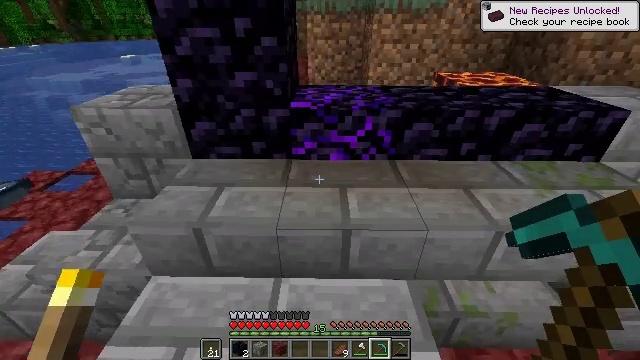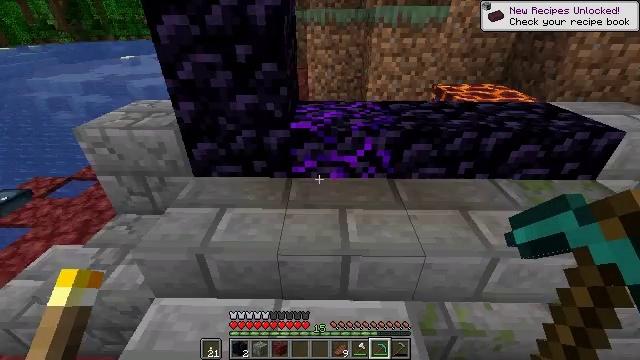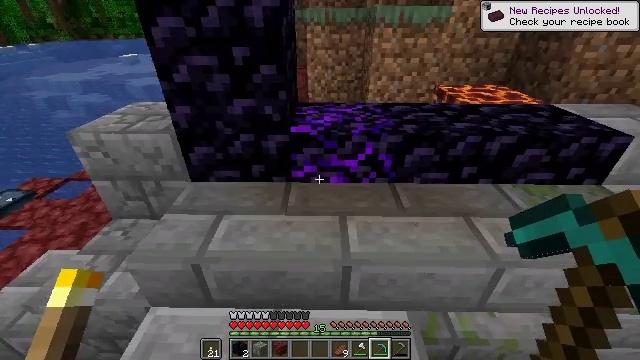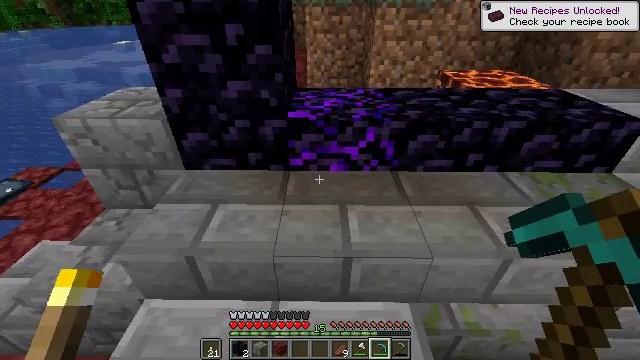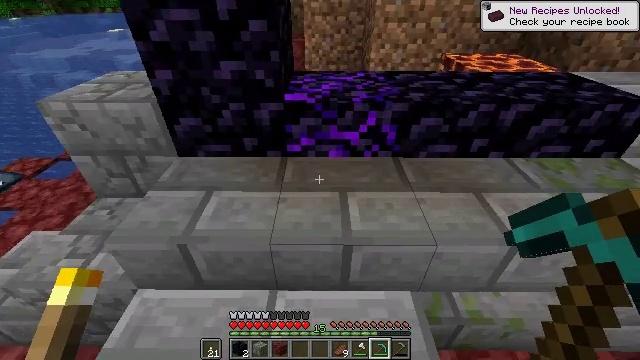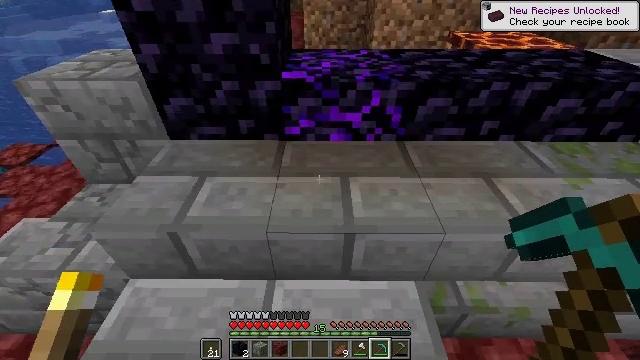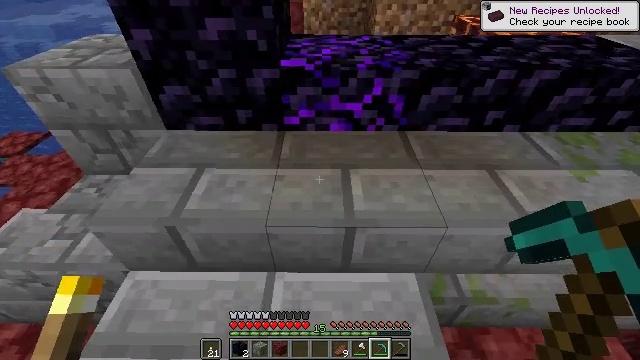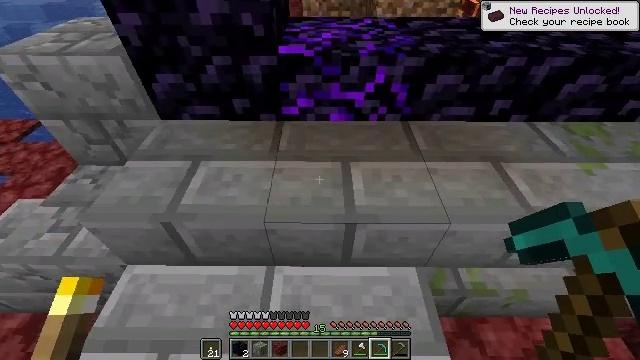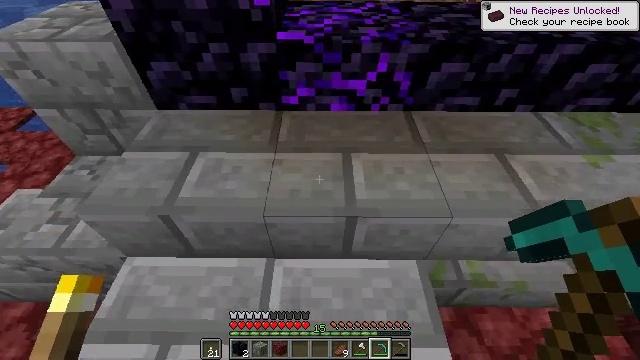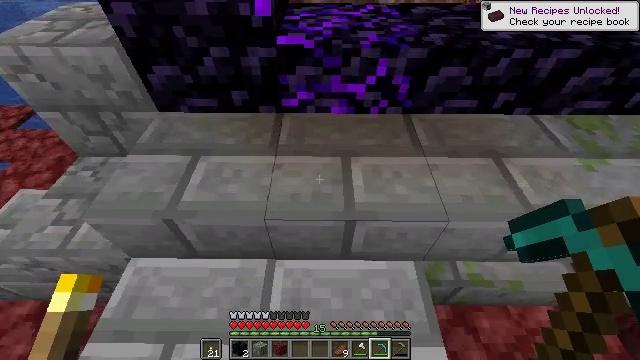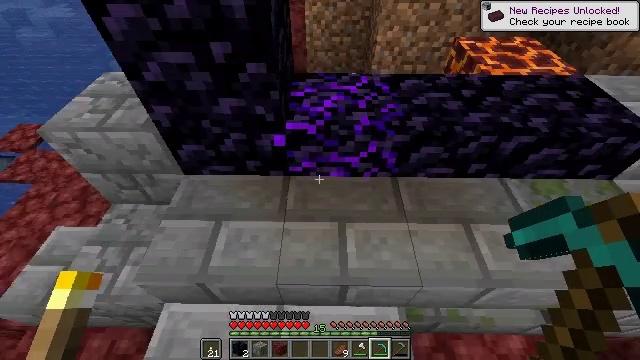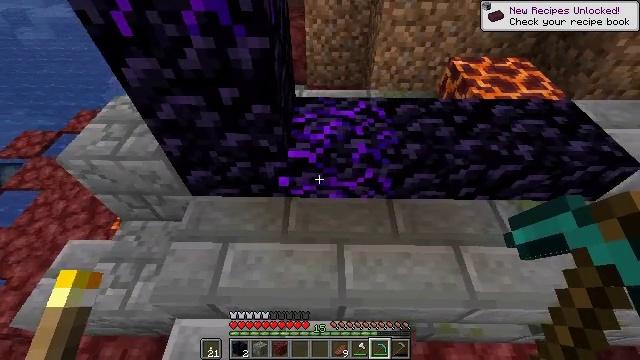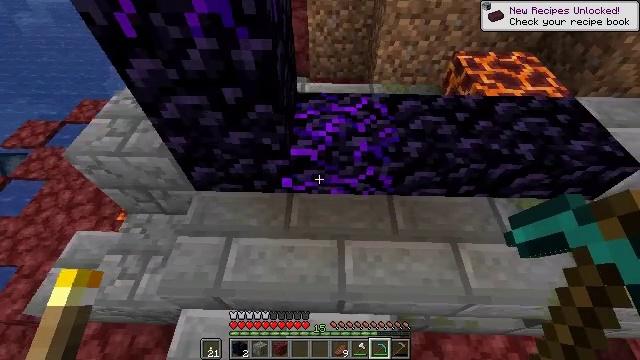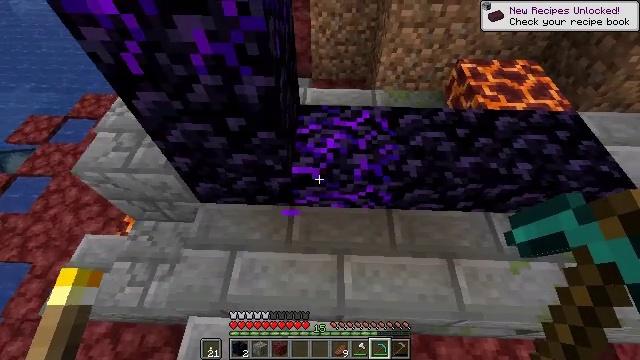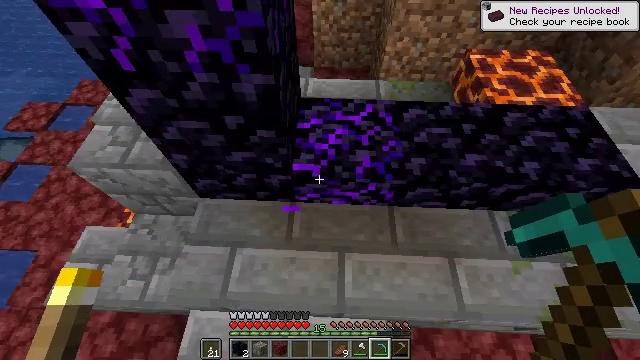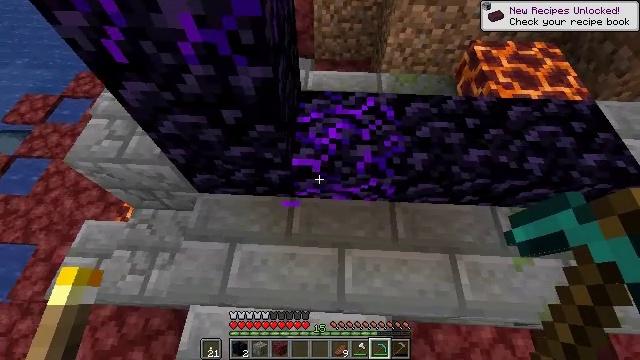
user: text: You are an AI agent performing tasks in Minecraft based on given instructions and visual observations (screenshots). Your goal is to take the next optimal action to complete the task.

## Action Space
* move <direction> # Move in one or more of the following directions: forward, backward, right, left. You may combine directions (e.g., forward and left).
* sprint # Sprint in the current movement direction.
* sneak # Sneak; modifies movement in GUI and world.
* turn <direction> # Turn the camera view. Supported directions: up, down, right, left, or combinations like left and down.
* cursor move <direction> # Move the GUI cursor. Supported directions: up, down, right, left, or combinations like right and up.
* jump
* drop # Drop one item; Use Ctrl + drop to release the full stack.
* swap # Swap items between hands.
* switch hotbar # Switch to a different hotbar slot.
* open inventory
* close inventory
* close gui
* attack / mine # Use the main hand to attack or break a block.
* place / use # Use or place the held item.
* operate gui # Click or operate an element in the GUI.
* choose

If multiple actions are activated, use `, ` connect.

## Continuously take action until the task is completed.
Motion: motion action
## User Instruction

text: Retrieve the rare crying obsidian block.
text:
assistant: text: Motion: move forward, jump
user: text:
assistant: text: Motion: move forward
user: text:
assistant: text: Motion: move forward, turn down
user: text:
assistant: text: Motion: turn down
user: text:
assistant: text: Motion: turn down
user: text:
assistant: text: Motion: turn down
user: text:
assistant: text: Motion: turn down
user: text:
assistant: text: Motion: turn down
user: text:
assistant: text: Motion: move forward, jump
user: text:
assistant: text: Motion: move forward, jump
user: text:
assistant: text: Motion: move forward, jump
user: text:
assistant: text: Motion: move forward, turn down, jump
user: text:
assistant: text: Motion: move forward, turn down
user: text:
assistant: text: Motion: turn down
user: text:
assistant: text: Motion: turn down
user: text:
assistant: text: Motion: no_op
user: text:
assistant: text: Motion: no_op
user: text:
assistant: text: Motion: no_op
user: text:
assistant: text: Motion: no_op
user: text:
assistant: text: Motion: no_op
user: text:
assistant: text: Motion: turn right and up
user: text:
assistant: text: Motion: turn right
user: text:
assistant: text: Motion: turn right and up
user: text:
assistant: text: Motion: turn right
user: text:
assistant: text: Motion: attack / mine
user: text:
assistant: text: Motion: attack / mine
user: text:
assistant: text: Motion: attack / mine
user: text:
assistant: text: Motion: attack / mine
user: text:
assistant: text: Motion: attack / mine
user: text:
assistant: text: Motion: turn right, attack / mine